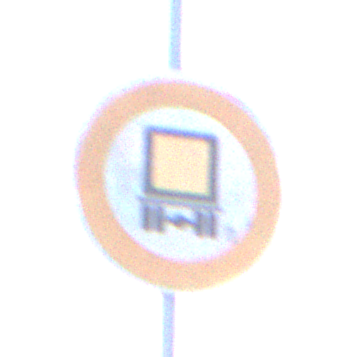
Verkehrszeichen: VerbotKennzeichnungspflichtigeKraftfahrzeugeGefaehrlicheGueter
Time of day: MorningAfternoon
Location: Outdoor (Nature)
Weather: PartlyCloudy
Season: NotSpecified
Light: Natural